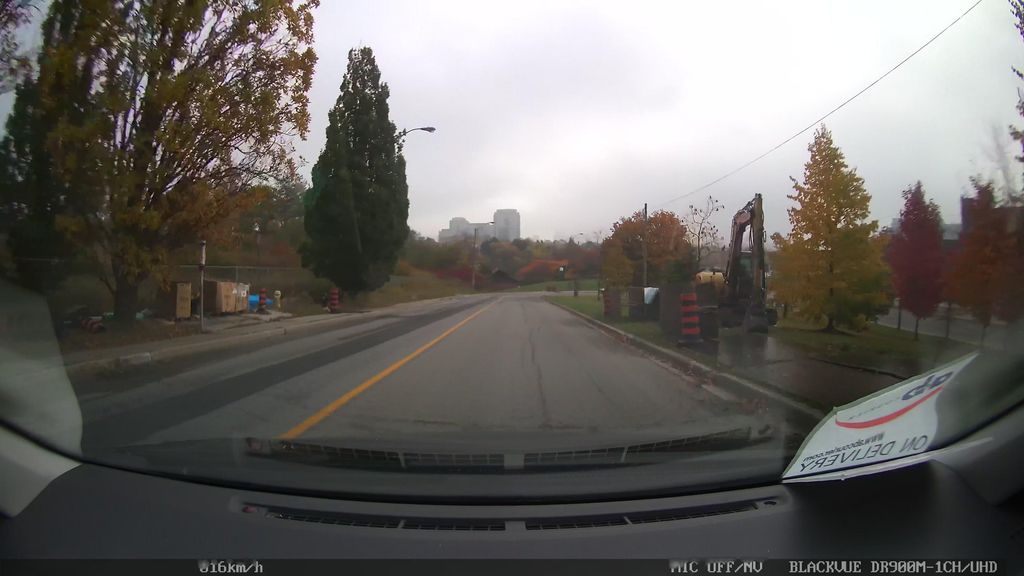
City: toronto